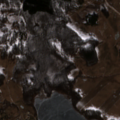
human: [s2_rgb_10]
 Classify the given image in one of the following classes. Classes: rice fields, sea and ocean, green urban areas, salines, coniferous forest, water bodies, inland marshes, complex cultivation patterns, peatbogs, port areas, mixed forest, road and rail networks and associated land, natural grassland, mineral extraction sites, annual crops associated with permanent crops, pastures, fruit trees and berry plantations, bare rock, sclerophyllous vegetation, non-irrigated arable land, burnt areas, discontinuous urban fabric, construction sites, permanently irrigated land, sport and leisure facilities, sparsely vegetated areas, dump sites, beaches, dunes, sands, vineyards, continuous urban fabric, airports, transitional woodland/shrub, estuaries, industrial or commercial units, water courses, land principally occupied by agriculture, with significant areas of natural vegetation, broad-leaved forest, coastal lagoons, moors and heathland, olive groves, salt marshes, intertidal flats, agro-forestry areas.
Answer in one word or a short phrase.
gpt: pastures, complex cultivation patterns, land principally occupied by agriculture, with significant areas of natural vegetation, broad-leaved forest, water bodies